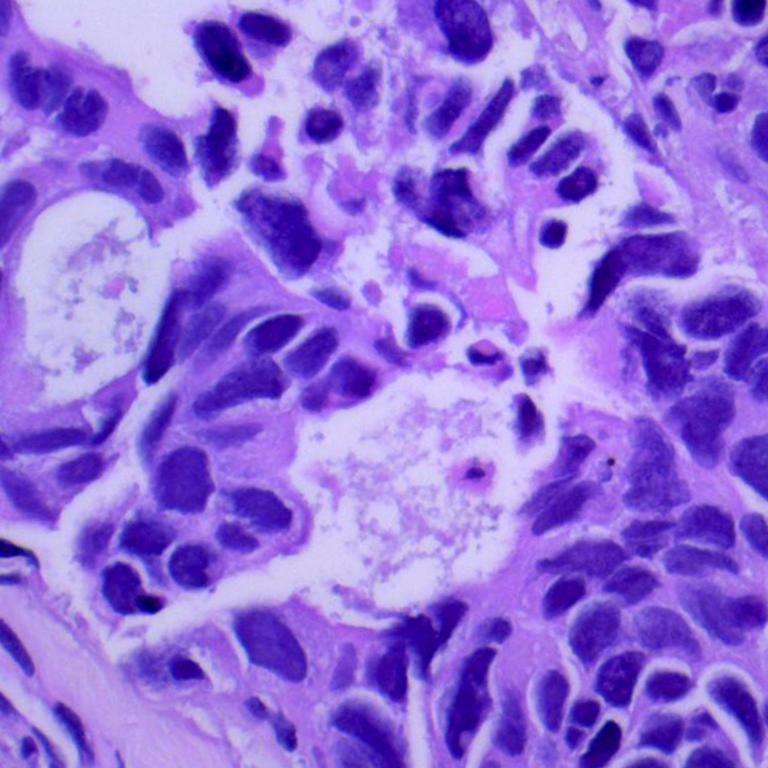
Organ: lung
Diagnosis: adenocarcinomas